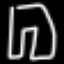
Label: pants